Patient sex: F
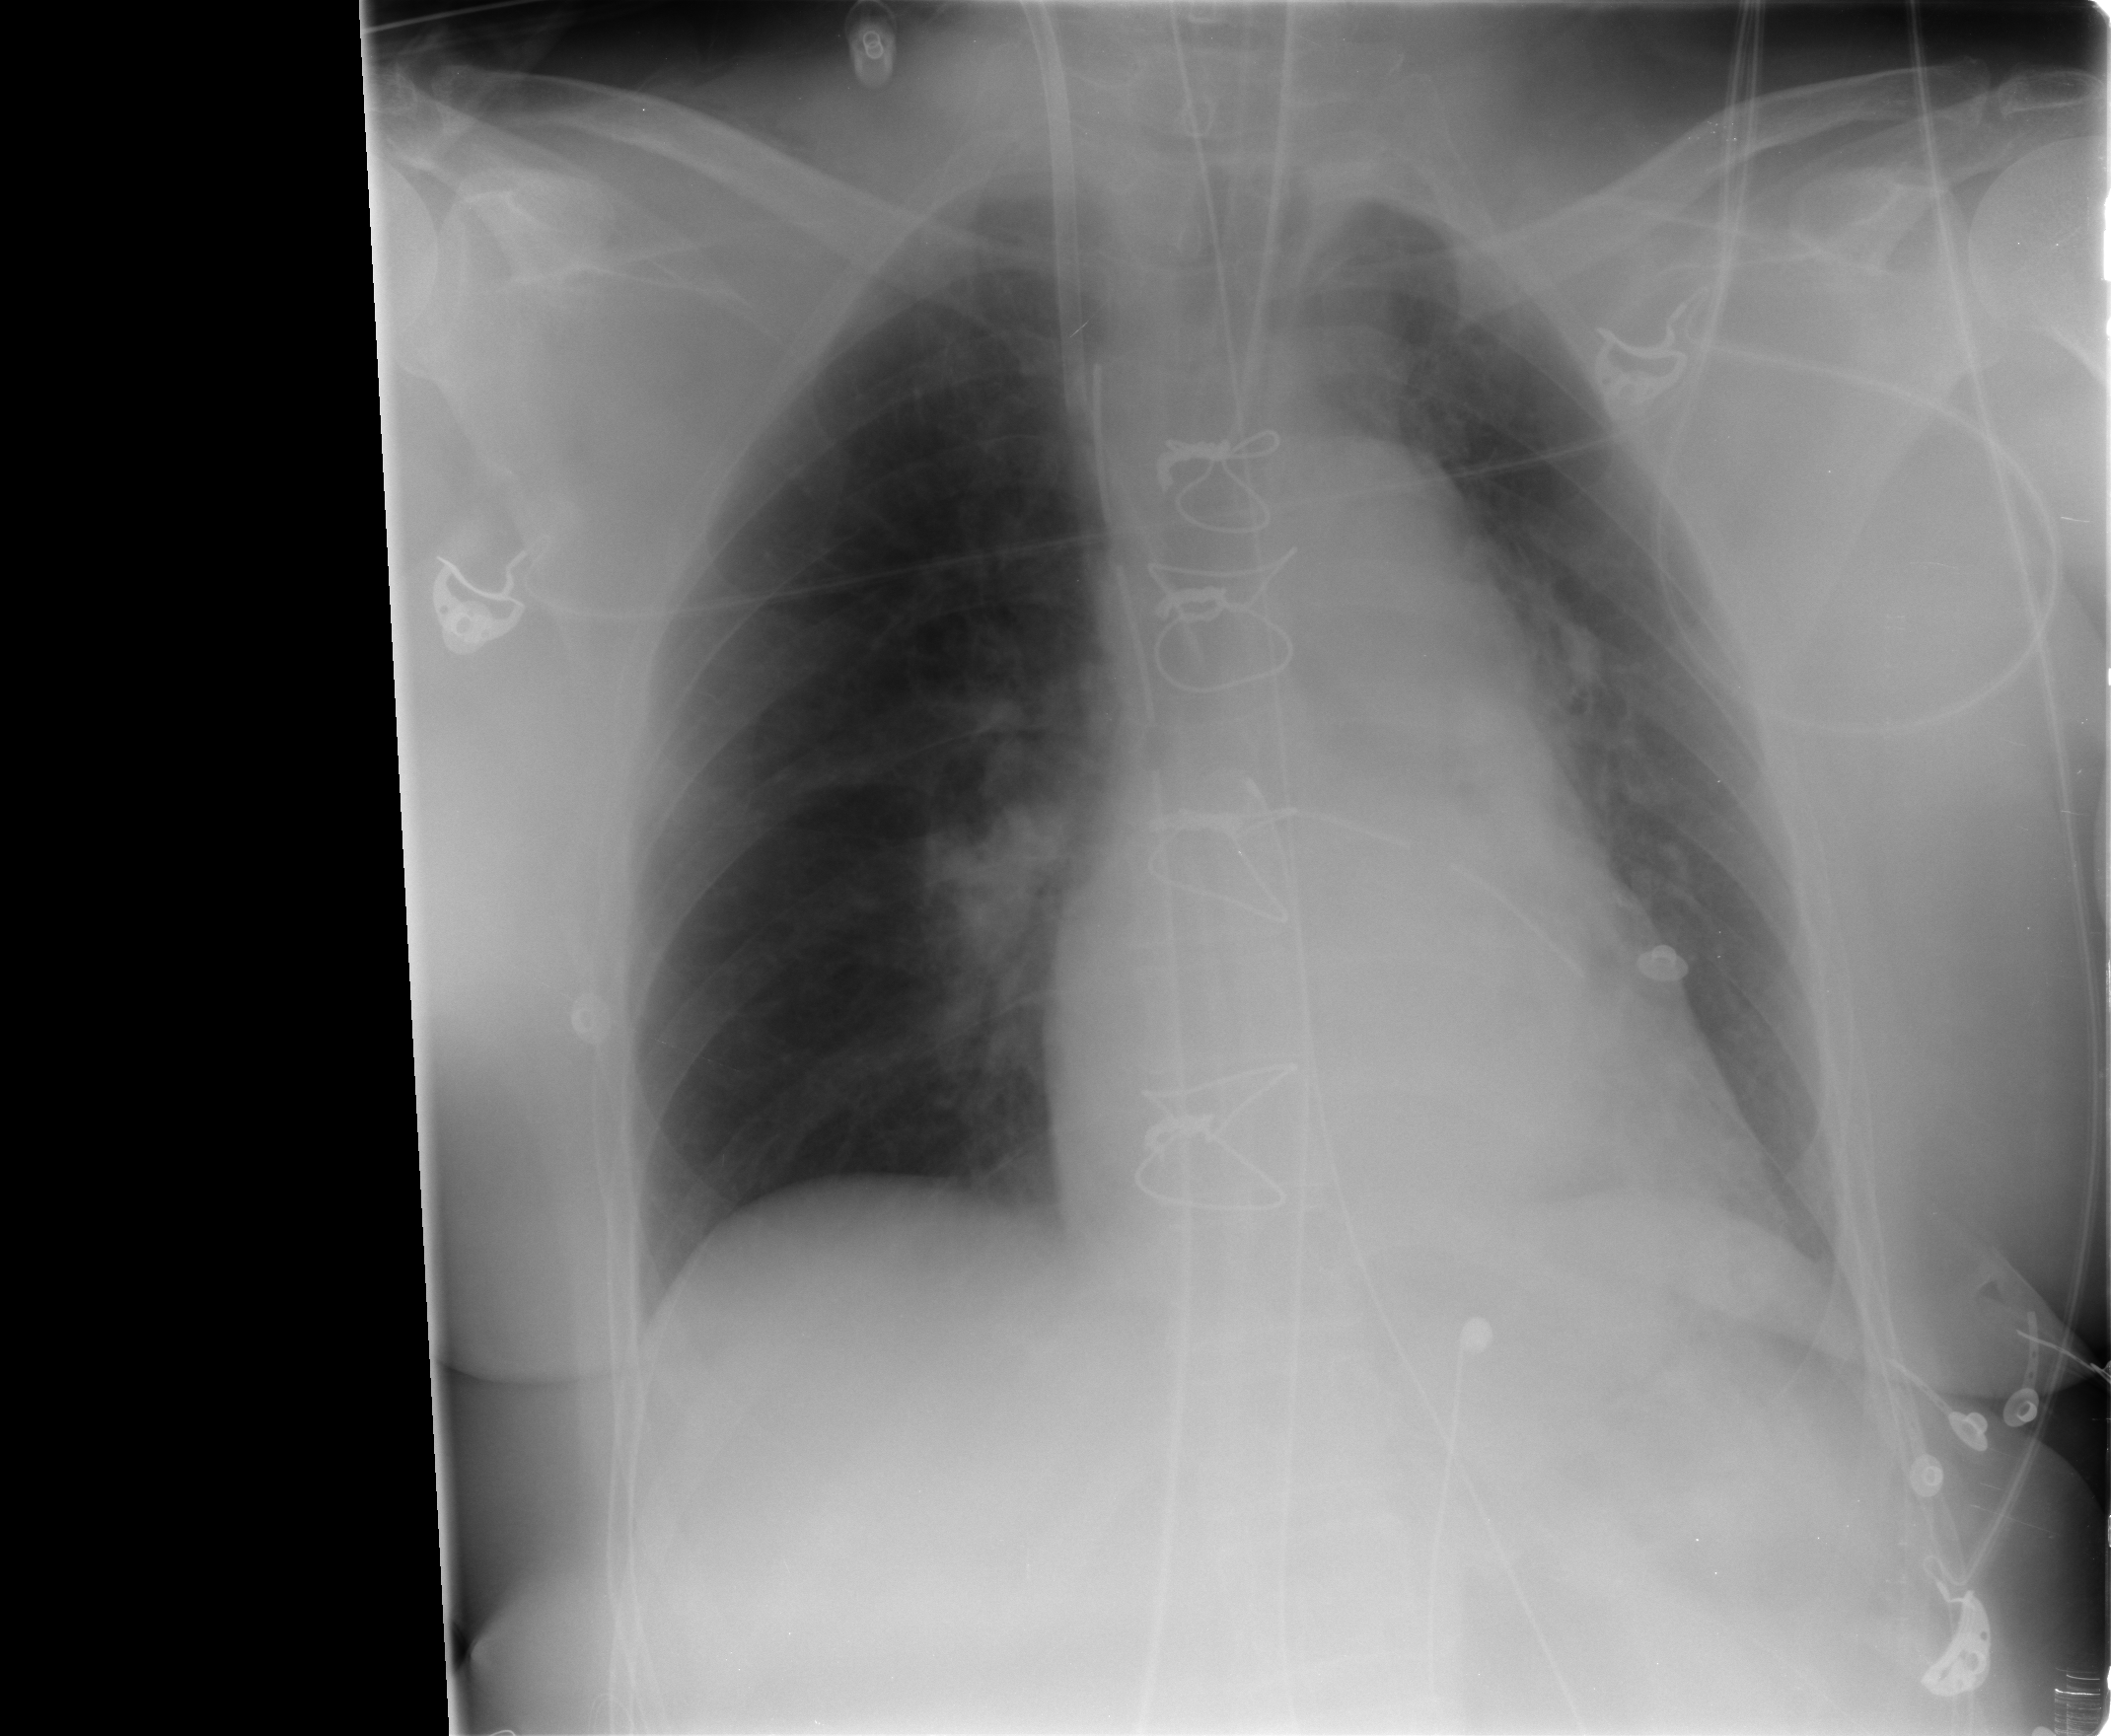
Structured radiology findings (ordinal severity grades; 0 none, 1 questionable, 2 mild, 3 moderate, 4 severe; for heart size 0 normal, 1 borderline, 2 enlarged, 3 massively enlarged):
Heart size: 0
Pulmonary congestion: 2
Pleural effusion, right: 0
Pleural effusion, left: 1
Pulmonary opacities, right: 0
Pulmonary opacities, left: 0
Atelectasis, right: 0
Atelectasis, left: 0